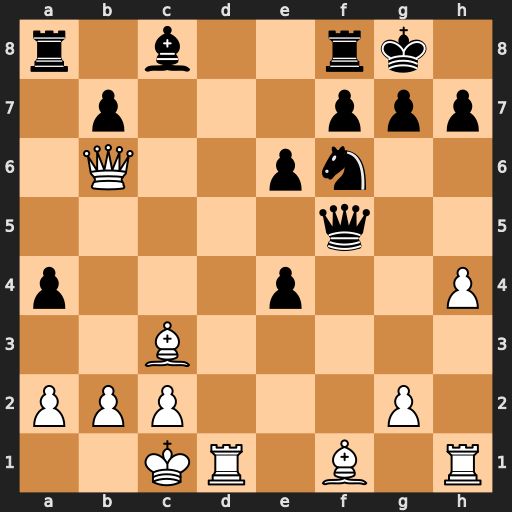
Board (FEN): r1b2rk1/1p3ppp/1Q2pn2/5q2/p3p2P/2B5/PPP3P1/2KR1B1R
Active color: w
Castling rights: -
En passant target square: -
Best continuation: Rd8 Bd7 Bxf6 Rfxd8 Bxd8